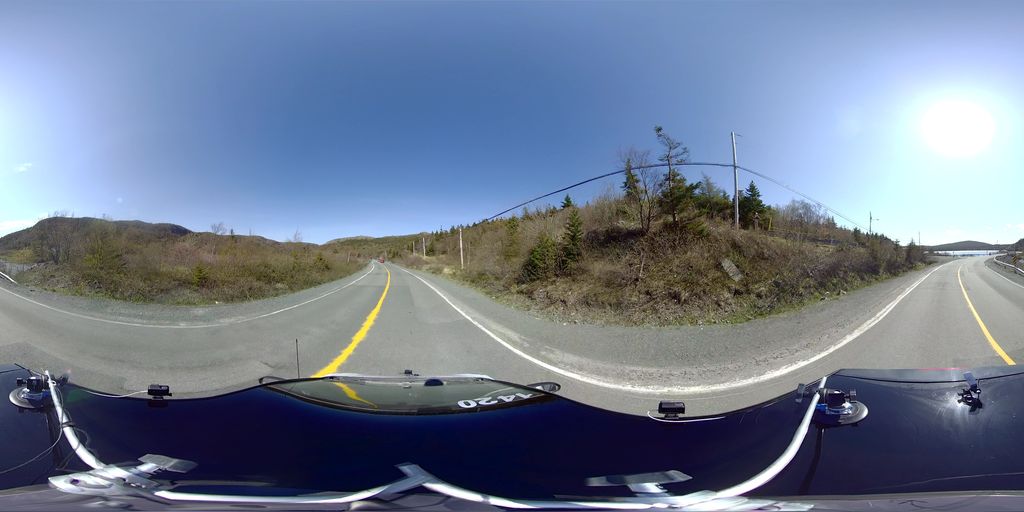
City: st_johns